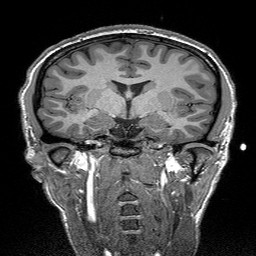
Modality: T1w
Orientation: sagittal
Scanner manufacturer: siemens
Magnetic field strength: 3 T
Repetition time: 2.3 s
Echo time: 0.00298 s